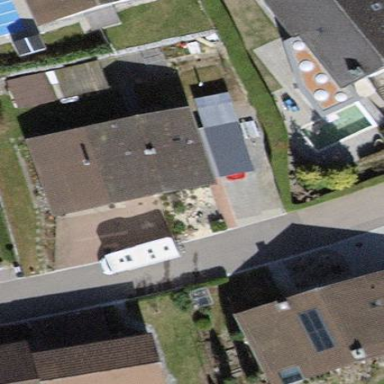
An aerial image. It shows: Detached building with gabled roof.